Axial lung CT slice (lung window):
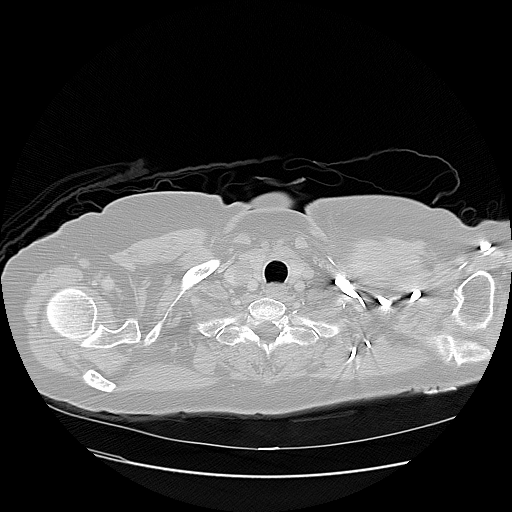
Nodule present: no